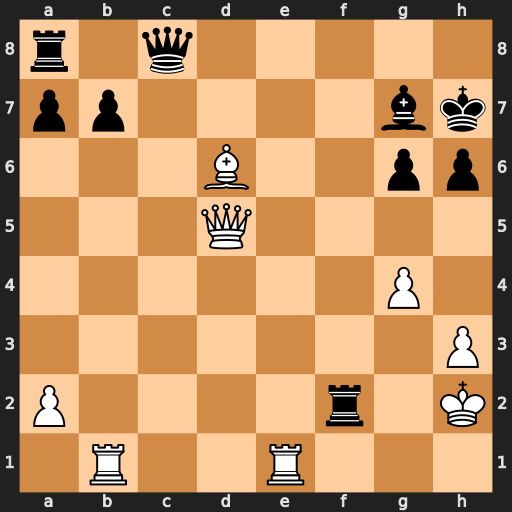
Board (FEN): r1q5/pp4bk/3B2pp/3Q4/6P1/7P/P4r1K/1R2R3
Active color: w
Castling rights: -
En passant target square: -
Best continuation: Kg1 Rc2 Rxb7